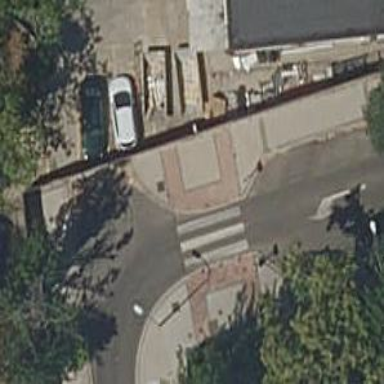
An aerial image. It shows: Sidewalk made of paving stones.